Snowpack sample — Snodgrass Mountain, Crested Butte, Colorado (2/4/25, 12:06 PM MST)
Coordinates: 38.923, -106.968
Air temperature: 35 °F
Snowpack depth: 80 cm
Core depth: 10 cm
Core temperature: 32 °F
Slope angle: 14°, slope face: 78°
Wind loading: low
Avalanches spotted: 0
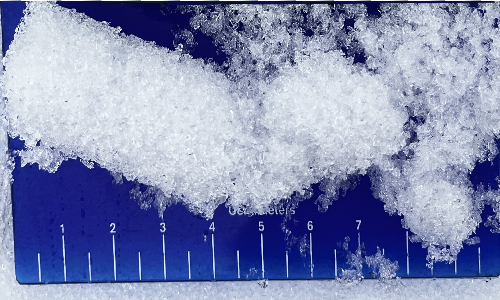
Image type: core
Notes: No avalanches nearby, unusually warm weather for the last month reported by residents, Collected 25 yards from treeline